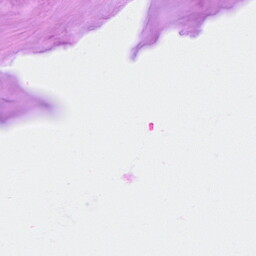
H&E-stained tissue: Breast